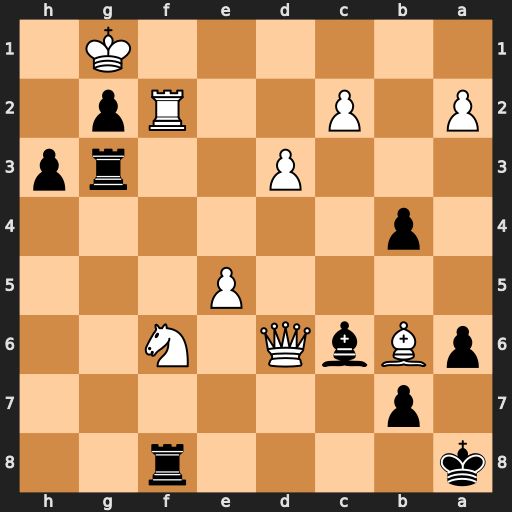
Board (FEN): k4r2/1p6/pBbQ1N2/4P3/1p6/3P2rp/P1P2Rp1/6K1
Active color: b
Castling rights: -
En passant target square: -
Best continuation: h2+ Kxh2 g1=Q#